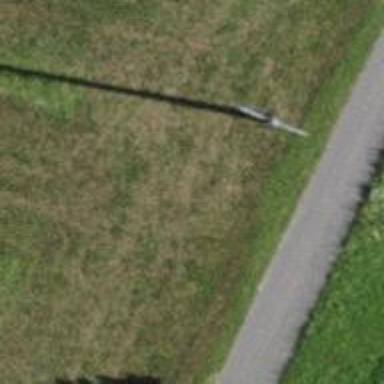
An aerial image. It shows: Concrete power pole.